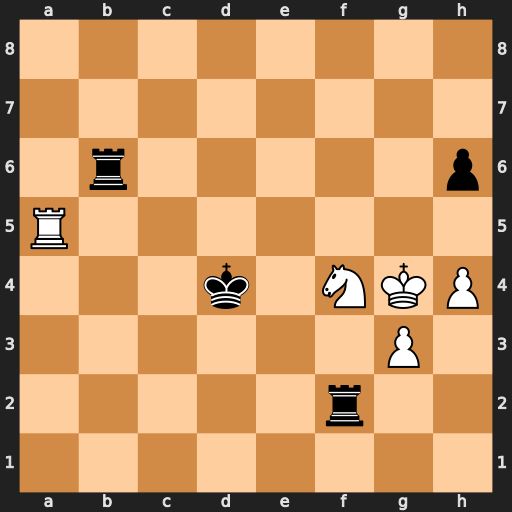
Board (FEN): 8/8/1r5p/R7/3k1NKP/6P1/5r2/8
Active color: w
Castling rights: -
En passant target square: -
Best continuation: Ra4+ Kc3 Nd5+ Kb3 Nxb6